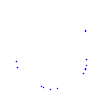
Particle: kaon